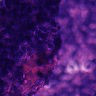
Metastatic tissue present: no